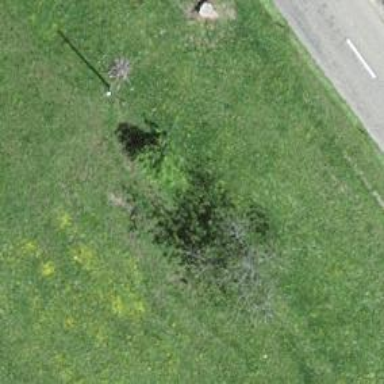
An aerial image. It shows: Beautiful tree in nature.